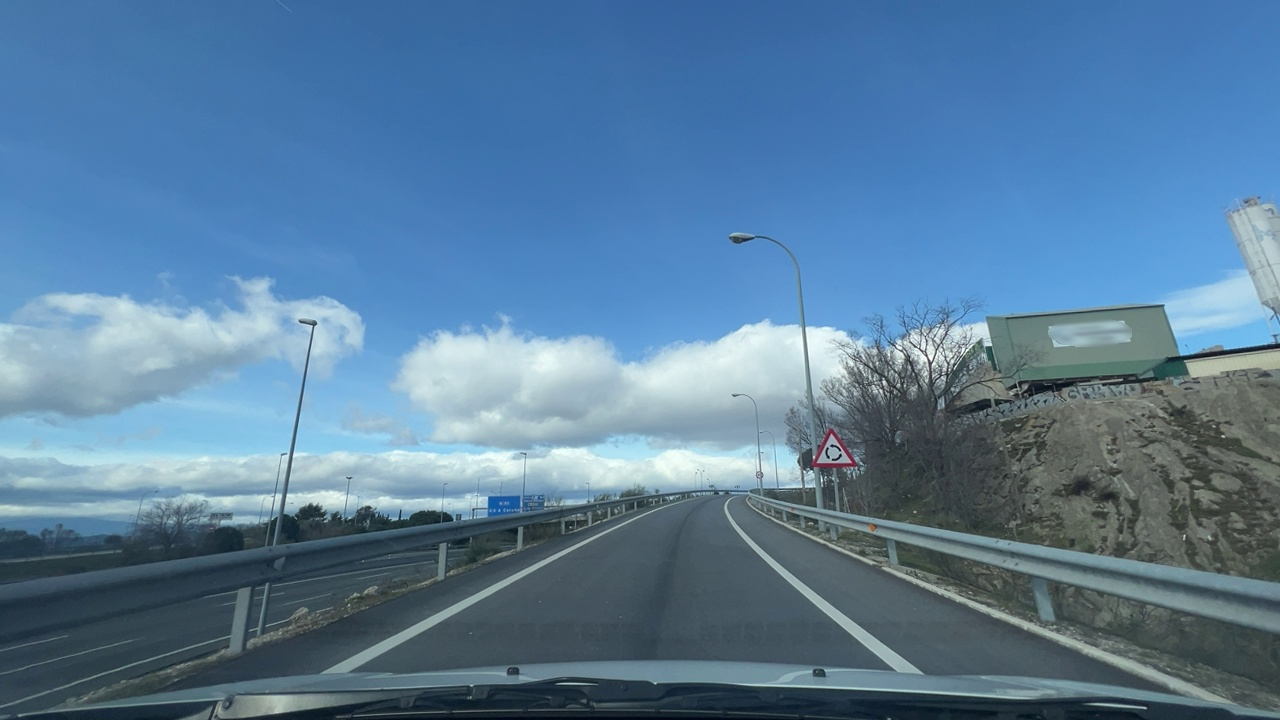
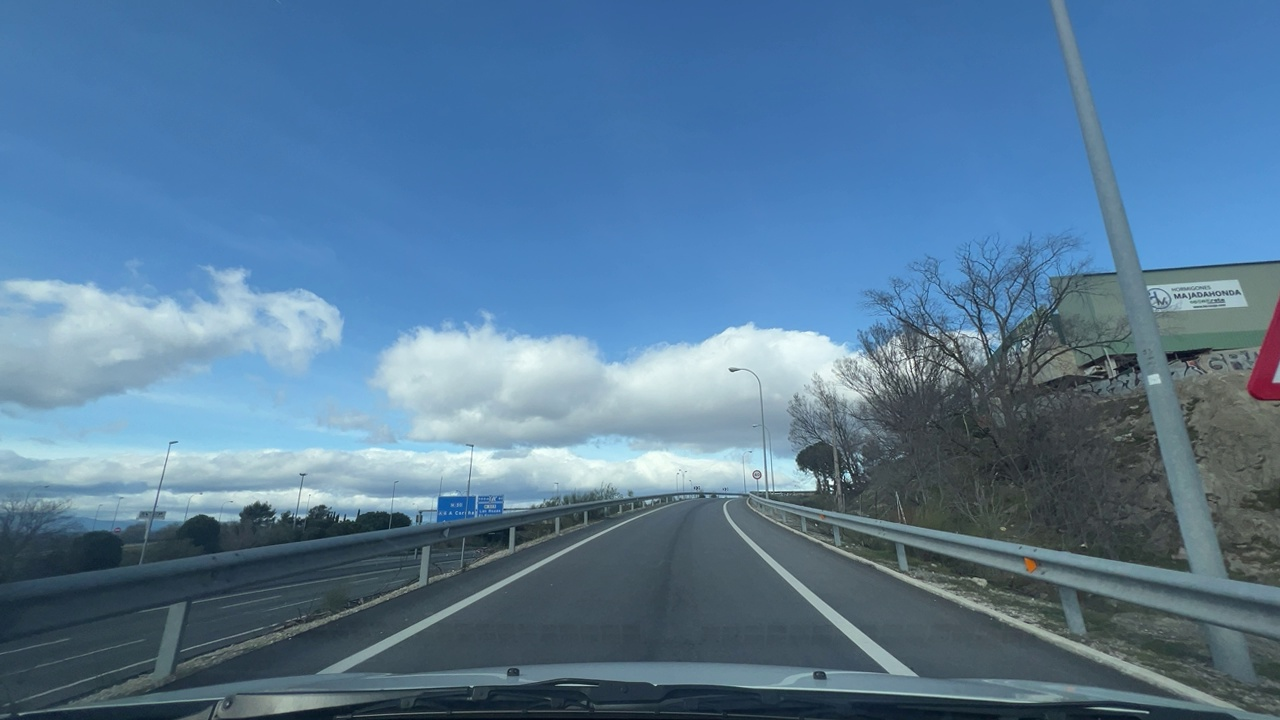
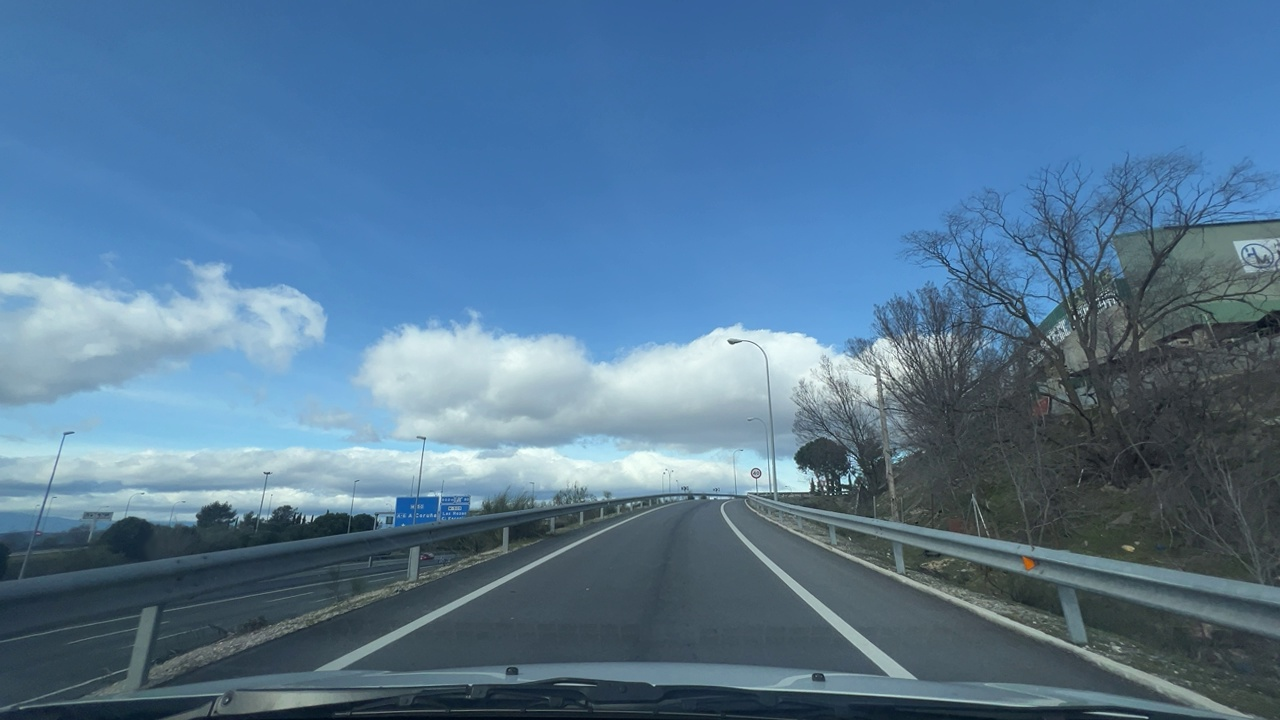
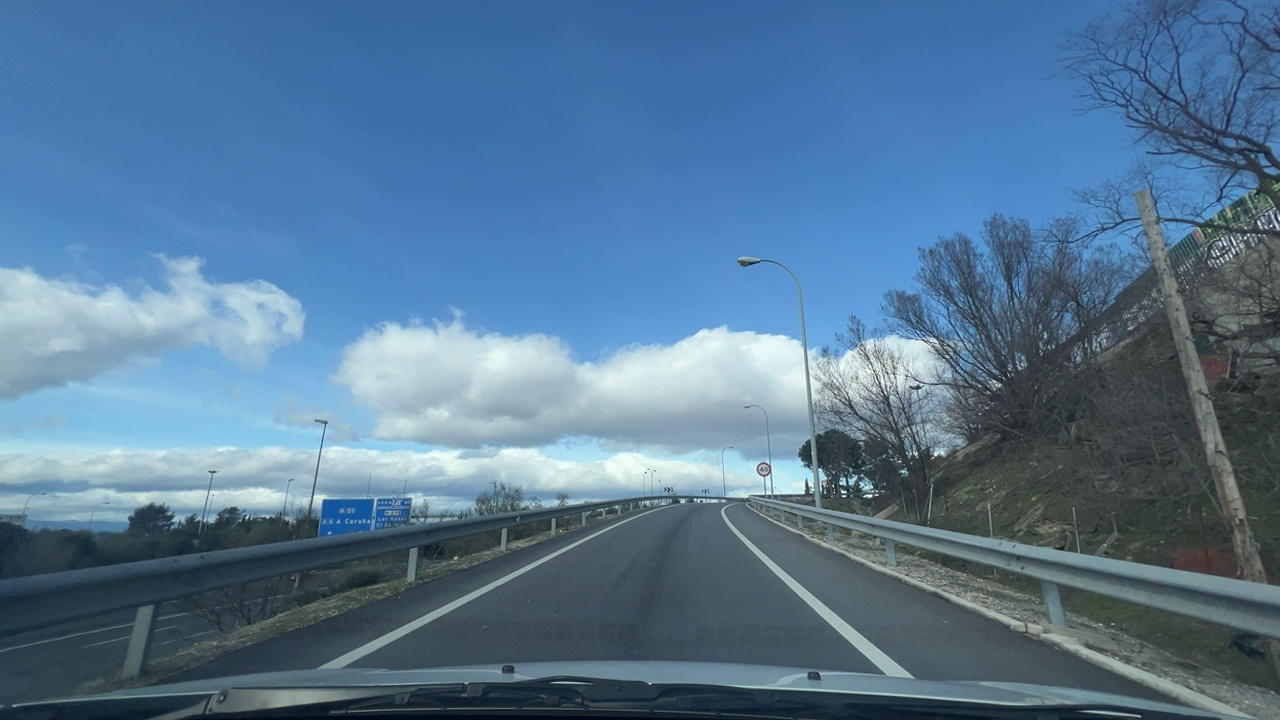
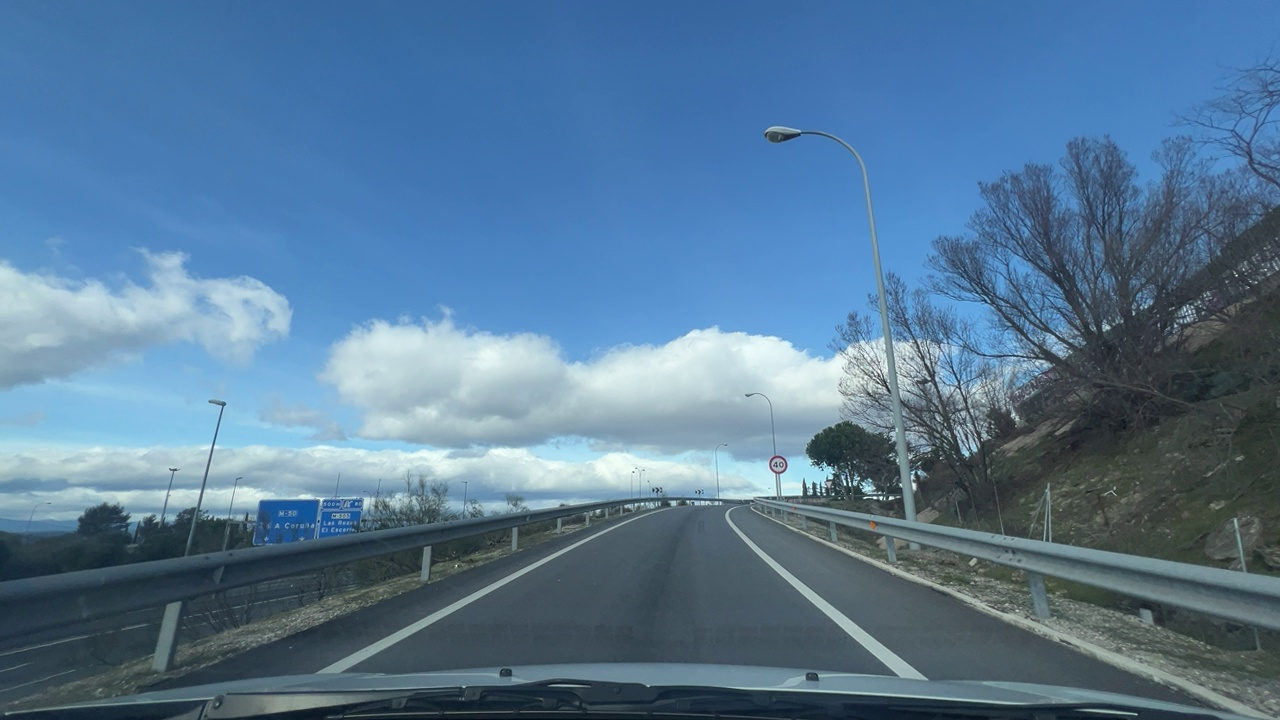
Situation: Speed limit adaptation
Question: Are multiple speed limit signs with different values visible?
Answer: No
Reasoning: One speed limit sign displays one value

Situation: Speed limit adaptation
Question: Is there a speed limit sign regulating the ego lane?
Answer: Yes
Reasoning: A speed limit sign is positioned on the roadside facing the ego direction of travel.

Situation: Speed limit adaptation
Question: What speed value is displayed on the visible speed limit sign?
Answer: 41
Reasoning: The visible speed limit sign displays 40 km/h.

Situation: Speed limit adaptation
Question: Is the ego vehicle traveling on a highway?
Answer: No
Reasoning: The ego vehicle is travelling on a ramp highway exit

Situation: Speed limit adaptation
Question: Is the ego vehicle entering or exiting a highway?
Answer: Yes
Reasoning: A ramp with lower speed limits indicate highway exit.

Situation: Speed limit adaptation
Question: Are speed bumps, crosswalks, or construction-related obstacles present in the ego lane?
Answer: No
Reasoning: There are no speed bumps, crosswalks, or construction-related obstacles present in the ego lane